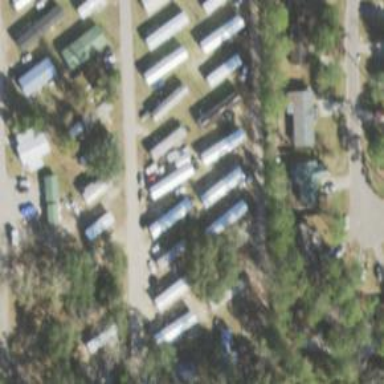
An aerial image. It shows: Residential area designated as trailer park.